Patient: sex M, age 66
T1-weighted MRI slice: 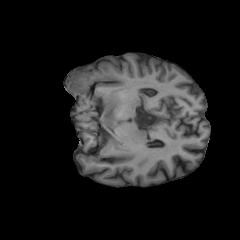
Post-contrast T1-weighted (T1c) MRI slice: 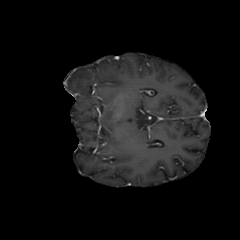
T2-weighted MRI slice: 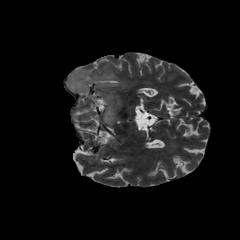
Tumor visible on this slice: yes
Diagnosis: Astrocytoma, IDH-wildtype
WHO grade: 2